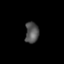
Tissue: lung
Cell type: Epithelial cells
Senescence score: 0.2339
Nuclear area (px): 280
Mean DAPI intensity: 82.625